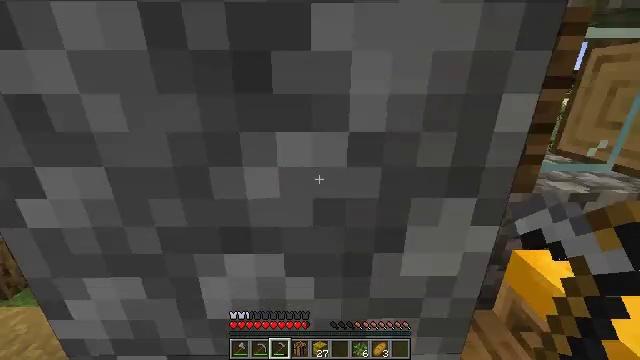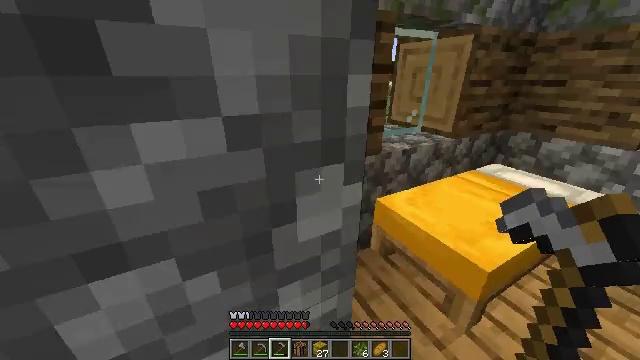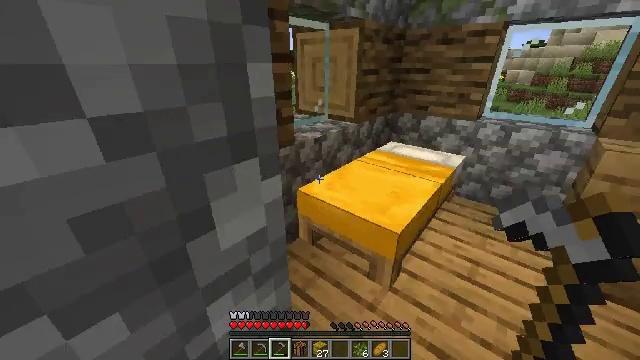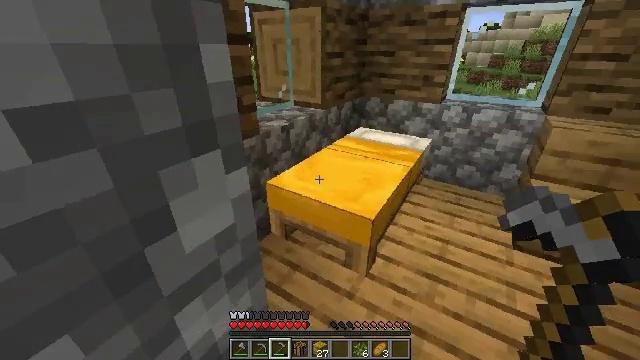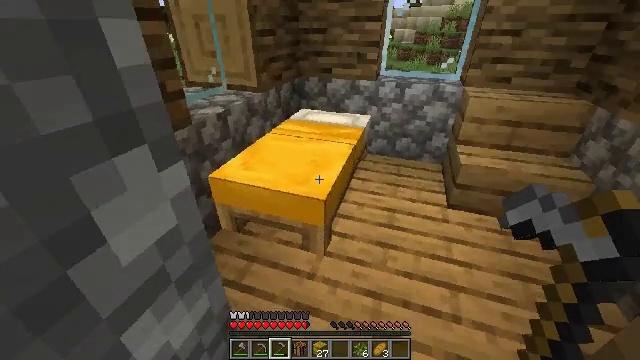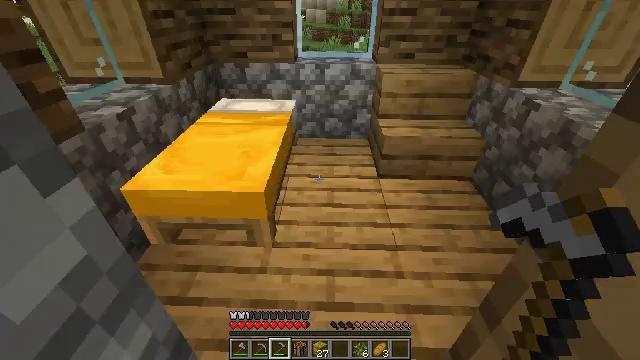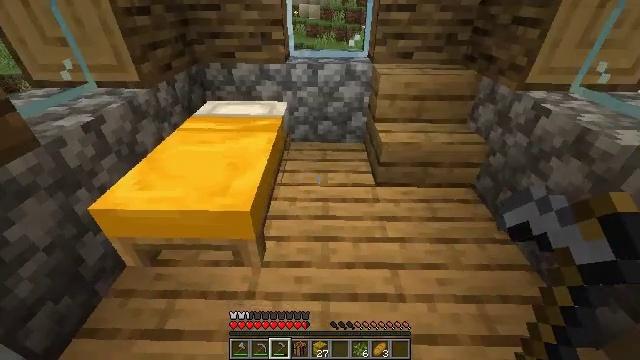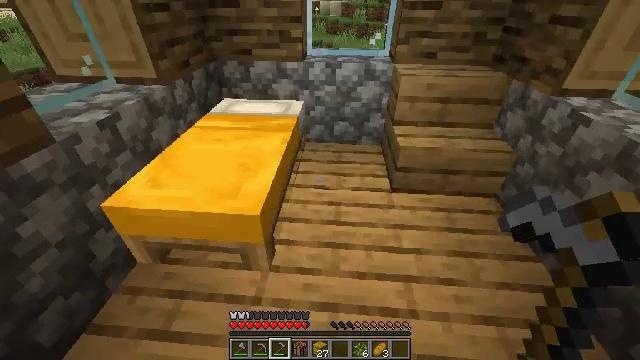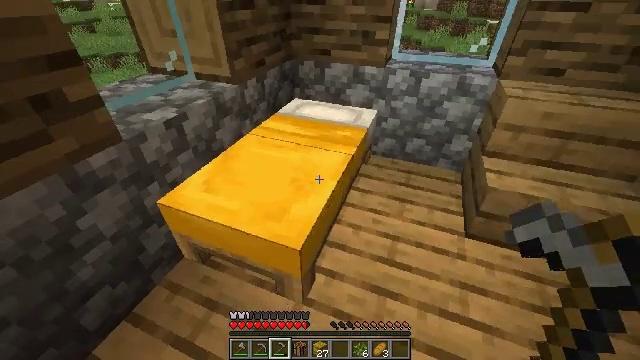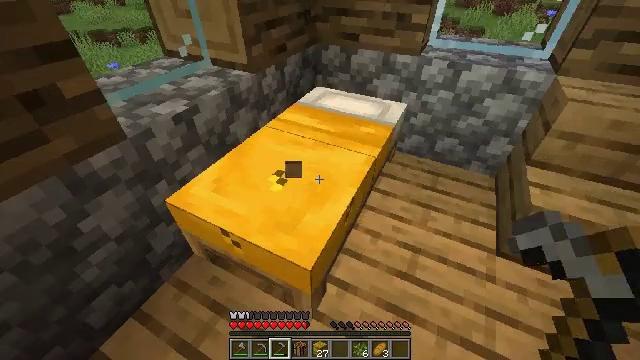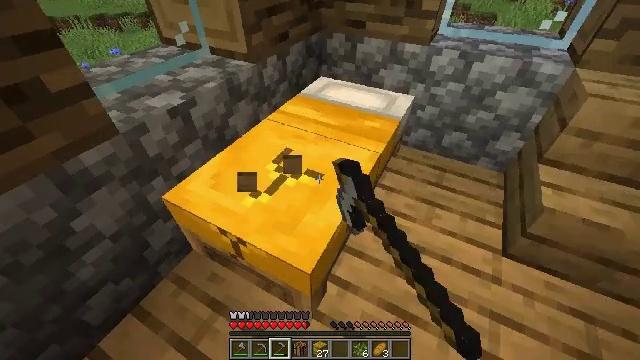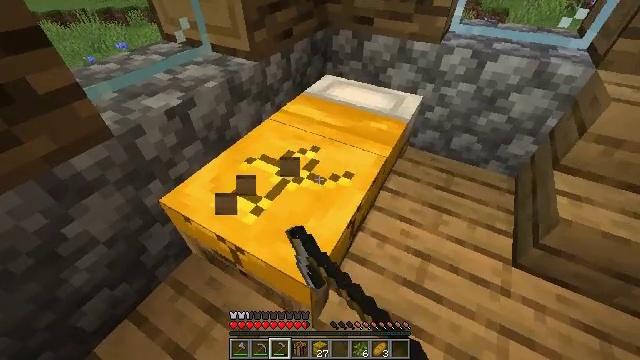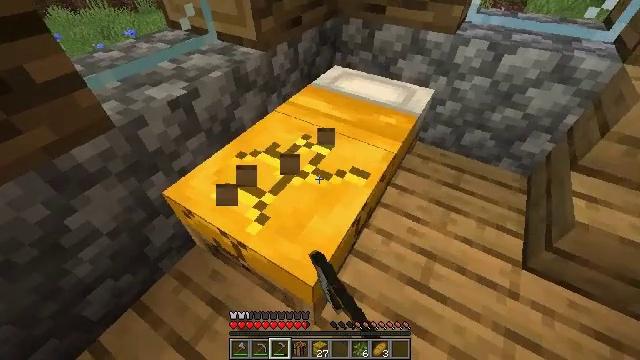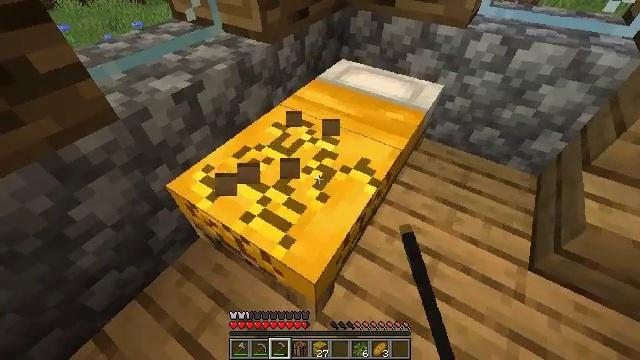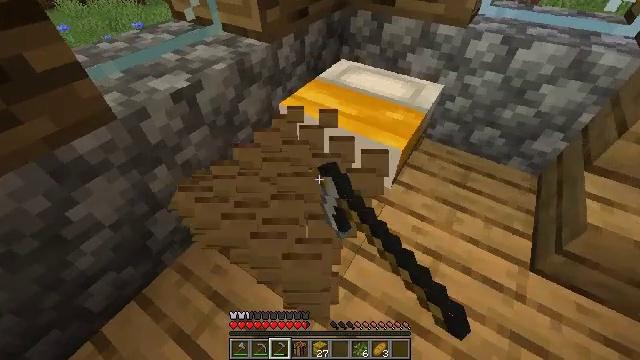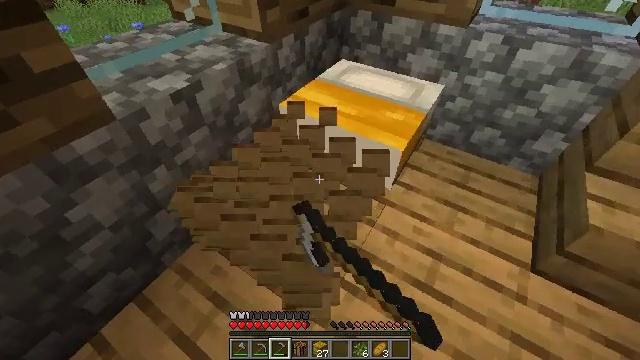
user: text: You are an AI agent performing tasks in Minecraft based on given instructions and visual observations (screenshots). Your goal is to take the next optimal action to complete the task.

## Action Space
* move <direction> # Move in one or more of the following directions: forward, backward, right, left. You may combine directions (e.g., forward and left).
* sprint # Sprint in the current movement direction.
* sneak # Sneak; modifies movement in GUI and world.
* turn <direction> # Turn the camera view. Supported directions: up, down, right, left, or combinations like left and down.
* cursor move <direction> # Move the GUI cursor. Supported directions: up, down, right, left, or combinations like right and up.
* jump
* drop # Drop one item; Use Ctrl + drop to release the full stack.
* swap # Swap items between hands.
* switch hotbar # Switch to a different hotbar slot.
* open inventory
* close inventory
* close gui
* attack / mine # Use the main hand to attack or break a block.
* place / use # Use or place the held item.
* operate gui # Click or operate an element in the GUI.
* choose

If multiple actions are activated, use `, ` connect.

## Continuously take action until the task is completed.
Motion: motion action
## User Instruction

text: Gather the yellow bed by attacking it.
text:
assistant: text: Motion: turn right and down
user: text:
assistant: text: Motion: turn right and down
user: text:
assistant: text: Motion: turn right and down
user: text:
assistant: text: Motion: turn right and down
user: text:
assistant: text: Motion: move forward, turn right and down
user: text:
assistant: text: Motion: move forward, turn right
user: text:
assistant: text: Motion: move forward, turn left
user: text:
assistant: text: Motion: move forward, turn left and down
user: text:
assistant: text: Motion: move forward, turn left and down, attack / mine
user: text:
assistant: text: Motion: turn left and down, attack / mine
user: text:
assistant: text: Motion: turn left, attack / mine
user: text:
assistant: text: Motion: turn left and down, attack / mine
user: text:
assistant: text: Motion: turn left and down, attack / mine
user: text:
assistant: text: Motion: attack / mine
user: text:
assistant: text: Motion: move forward, attack / mine
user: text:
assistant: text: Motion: move forward, attack / mine
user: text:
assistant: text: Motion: move forward, turn right and down, attack / mine
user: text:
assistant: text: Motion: move forward, turn down, attack / mine
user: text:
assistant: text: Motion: move forward, attack / mine
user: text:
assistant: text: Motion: attack / mine